Question: I have an asp.net web application in which i am using a listbox control to fetch the data from database. I have 3 groups of data in my database and i want to group these items while fetching and show it with headers for each group on my list box. I have done some research online but all the articles i found are using WPF and i cannot use WPF in my case because my application is an asp.net web application and i cannot change it now. Please help me in finding if there is any way to group my items as shown in the picture using C# and asp.net.
Thanks in advance

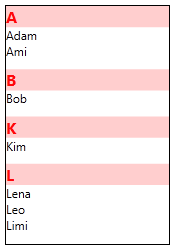
Answer: You can use CSS Classes to set the look/feel of each item in the list:
'''
<style>
.red
{
background-color:pink;
color:red;
}
</style>
'''
On each item header you must use Class="red" and disabled="disabled" ()
'''
<asp:ListBox ID="ListBox1" runat="server">
<asp:ListItem Text="A" Disabled="disabled" Class="red"></asp:ListItem>
<asp:ListItem Text="Adam"></asp:ListItem>
<asp:ListItem Text="Ami"></asp:ListItem>
<asp:ListItem Text="B" Disabled="disabled" Class="red"></asp:ListItem>
<asp:ListItem Text="Bob"></asp:ListItem>
<asp:ListItem Text="K" Disabled="disabled" Class="red"></asp:ListItem>
<asp:ListItem Text="Kim"></asp:ListItem>
<asp:ListItem Text="L" Disabled="disabled" Class="red"></asp:ListItem>
<asp:ListItem Text="Lena"></asp:ListItem>
<asp:ListItem Text="Leo"></asp:ListItem>
<asp:ListItem Text="Limi"></asp:ListItem>
</asp:ListBox>
'''
Since you are populating the items in the ListBox dynamically from a DB you will need to set the CSS attribute of the header item like so:
'''
ListItem x = new ListItem("A"));
x.Attributes.Add("class","red");
ListBox1.Items.Add(x);
'''